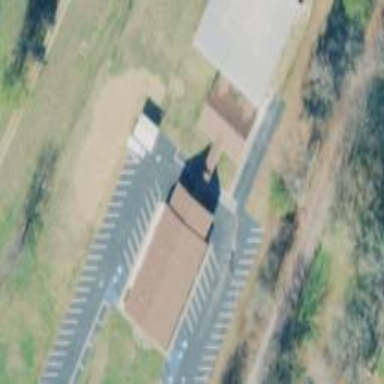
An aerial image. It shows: Building that serves as place of worship.